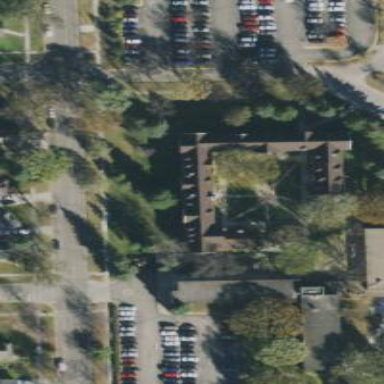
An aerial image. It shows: College building.